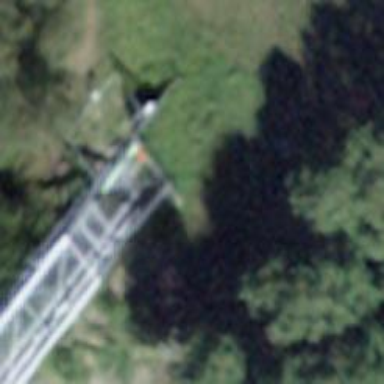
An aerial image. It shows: Path crossing bridge with pipeline nearby.